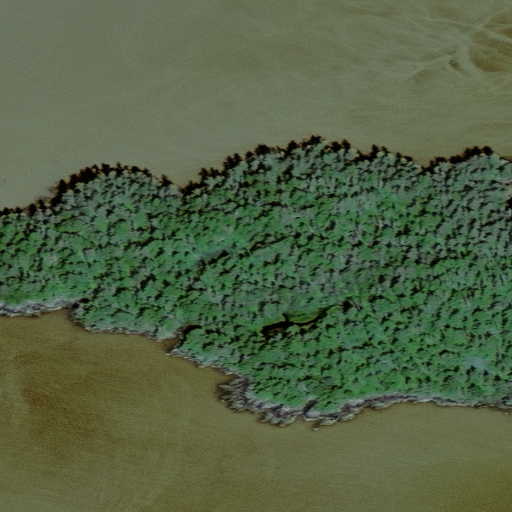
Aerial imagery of cape in Alaska named Hardover Point containing only unknown